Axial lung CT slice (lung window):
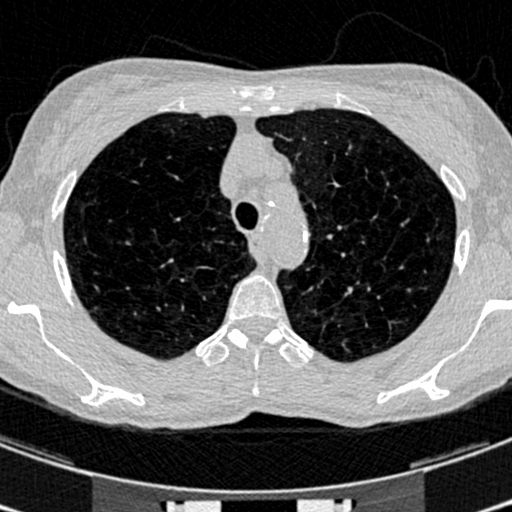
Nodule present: no